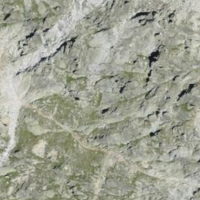
EUNIS habitat code: 48
Species observed at this site:
Oenanthe oenanthe
Pyrrhocorax graculus
Prunella collaris